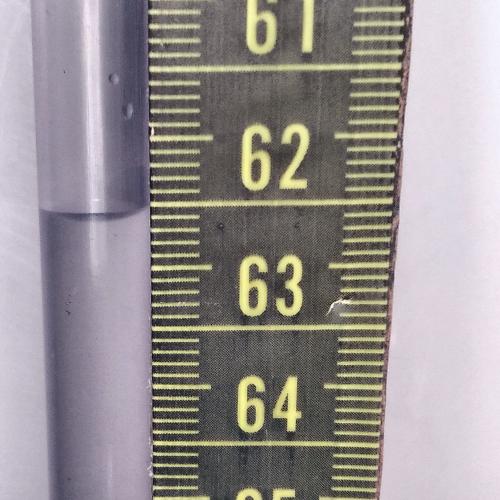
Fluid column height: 62.6 cm